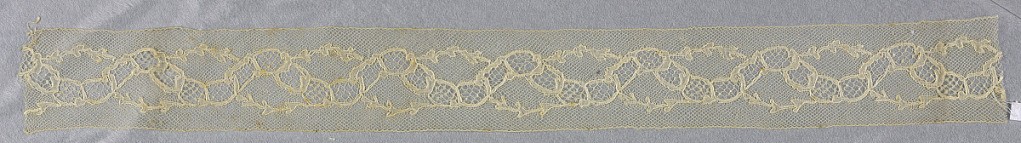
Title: Border
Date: early 19th century
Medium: Technique: bobbin lace
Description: Bobbin lace border, twisting brance; early 19th century Maline entre-deux